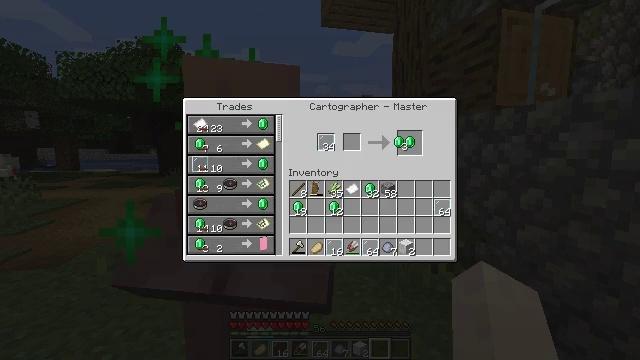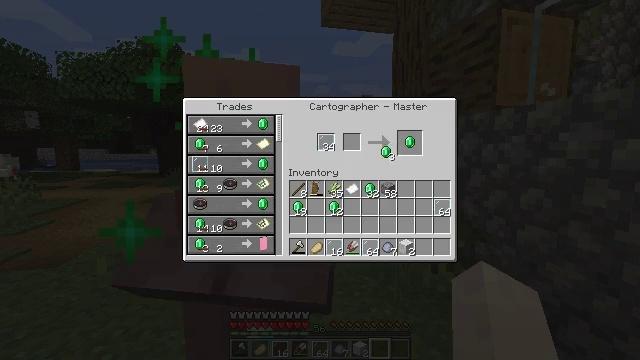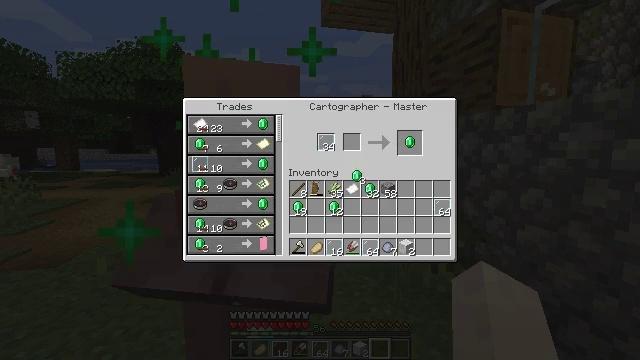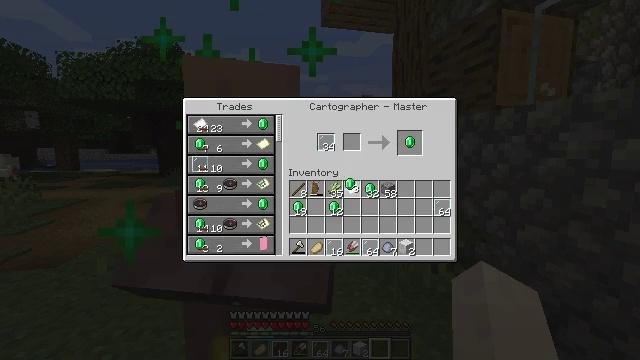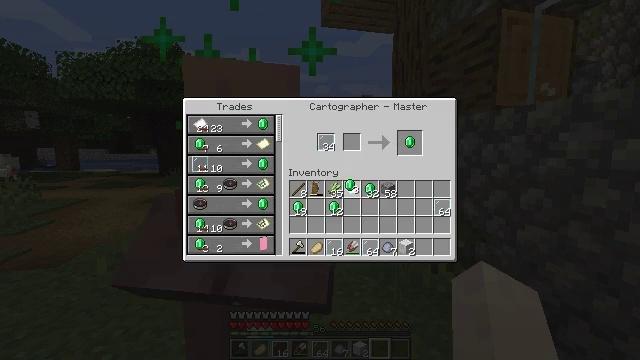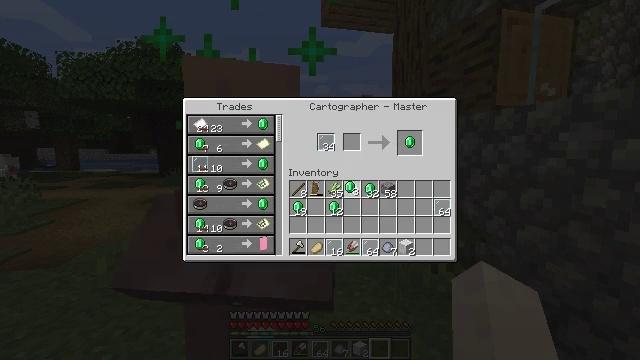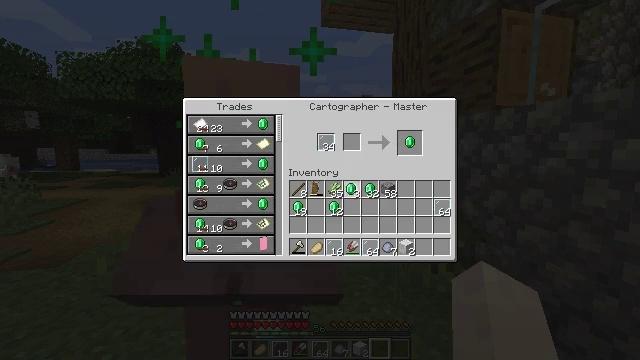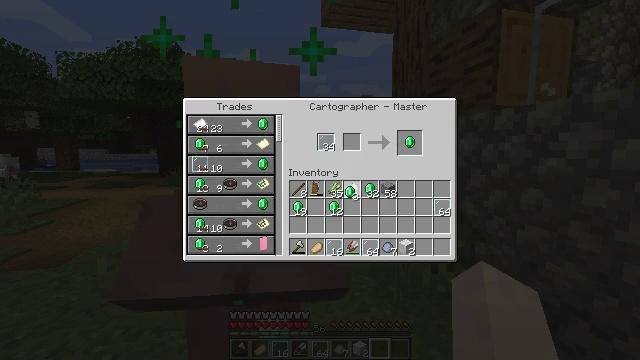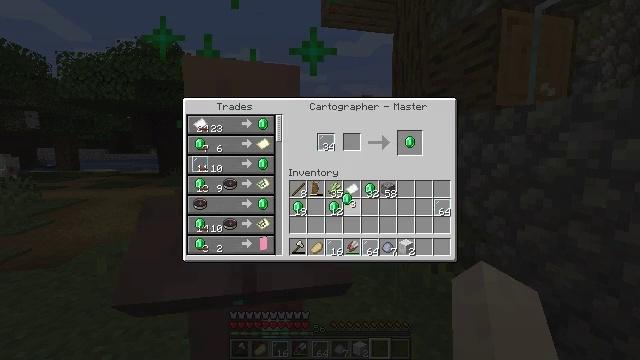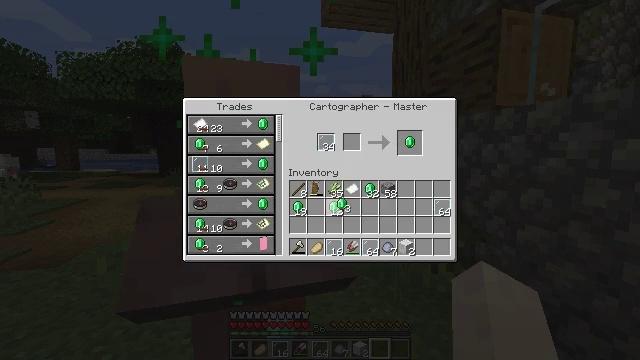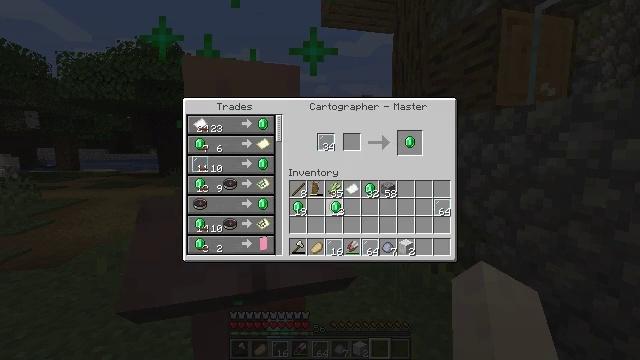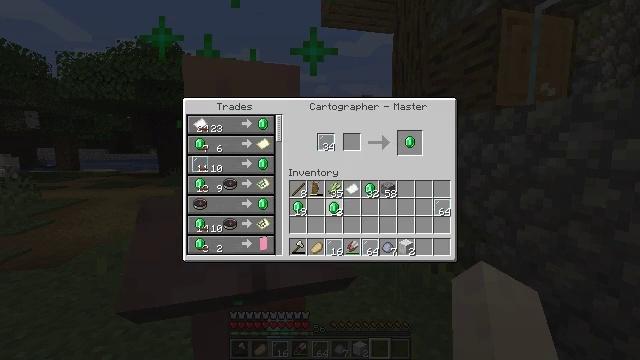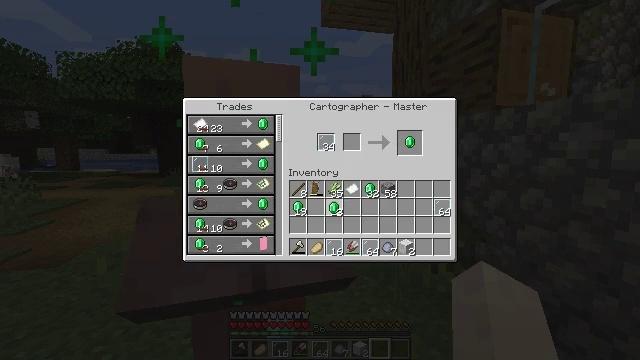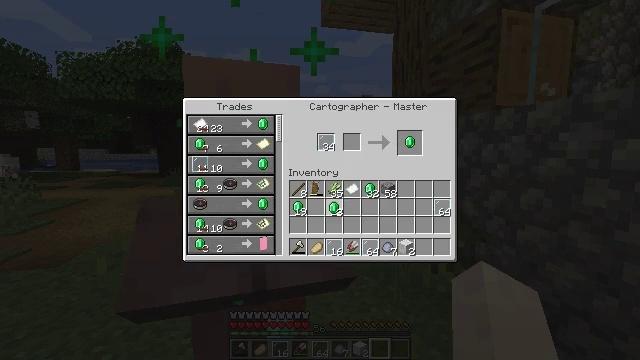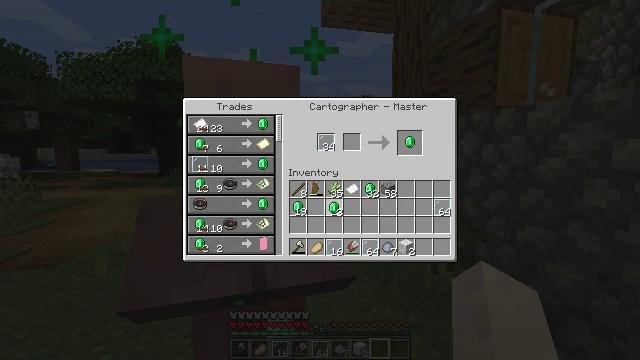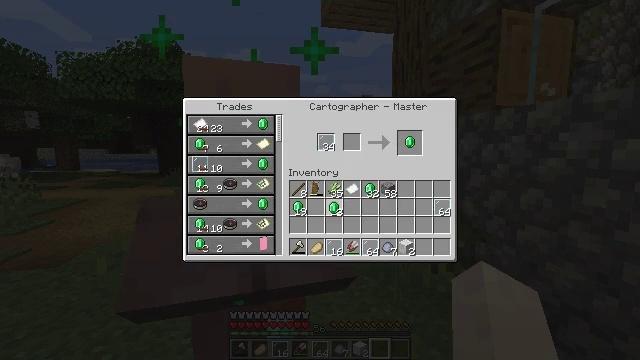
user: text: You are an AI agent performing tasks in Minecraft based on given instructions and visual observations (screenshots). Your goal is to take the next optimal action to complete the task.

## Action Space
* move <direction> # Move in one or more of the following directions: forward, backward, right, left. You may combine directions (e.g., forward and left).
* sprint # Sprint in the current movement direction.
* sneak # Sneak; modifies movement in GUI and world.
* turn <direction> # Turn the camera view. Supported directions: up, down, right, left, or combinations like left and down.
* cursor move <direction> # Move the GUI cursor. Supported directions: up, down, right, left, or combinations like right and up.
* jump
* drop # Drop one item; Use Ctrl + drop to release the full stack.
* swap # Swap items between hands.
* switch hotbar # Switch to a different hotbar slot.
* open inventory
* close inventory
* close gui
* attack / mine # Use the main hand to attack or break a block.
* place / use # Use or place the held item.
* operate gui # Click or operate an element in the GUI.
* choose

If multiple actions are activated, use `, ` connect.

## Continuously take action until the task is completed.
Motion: motion action
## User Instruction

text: Utilize crafting process to get flint.
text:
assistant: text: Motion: cursor move left and down, open gui
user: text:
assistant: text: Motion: cursor move left and down
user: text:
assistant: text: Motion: cursor move left and down
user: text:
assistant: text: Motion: no_op
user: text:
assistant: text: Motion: no_op
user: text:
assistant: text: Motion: no_op
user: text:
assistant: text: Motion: no_op
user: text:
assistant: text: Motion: cursor move down
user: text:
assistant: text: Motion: no_op
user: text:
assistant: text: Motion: no_op
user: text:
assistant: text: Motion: no_op
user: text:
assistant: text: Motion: operate gui
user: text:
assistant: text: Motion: operate gui
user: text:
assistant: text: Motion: operate gui
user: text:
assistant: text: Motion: operate gui
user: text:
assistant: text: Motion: no_op
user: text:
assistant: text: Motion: no_op
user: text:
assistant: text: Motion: no_op
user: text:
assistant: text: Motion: no_op
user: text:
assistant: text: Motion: no_op
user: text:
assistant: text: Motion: no_op
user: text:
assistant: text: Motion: no_op
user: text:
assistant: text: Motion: no_op
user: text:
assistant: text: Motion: no_op
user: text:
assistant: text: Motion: no_op
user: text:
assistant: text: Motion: cursor move right
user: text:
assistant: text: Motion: no_op
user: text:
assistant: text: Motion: no_op
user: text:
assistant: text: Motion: no_op
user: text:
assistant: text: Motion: no_op